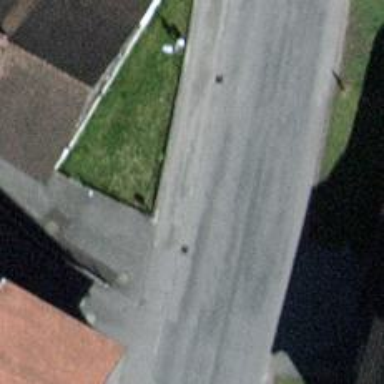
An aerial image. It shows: Bus stop with platform for public transport.